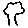
Label: tree